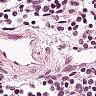
Metastatic tissue present: no